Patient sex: F
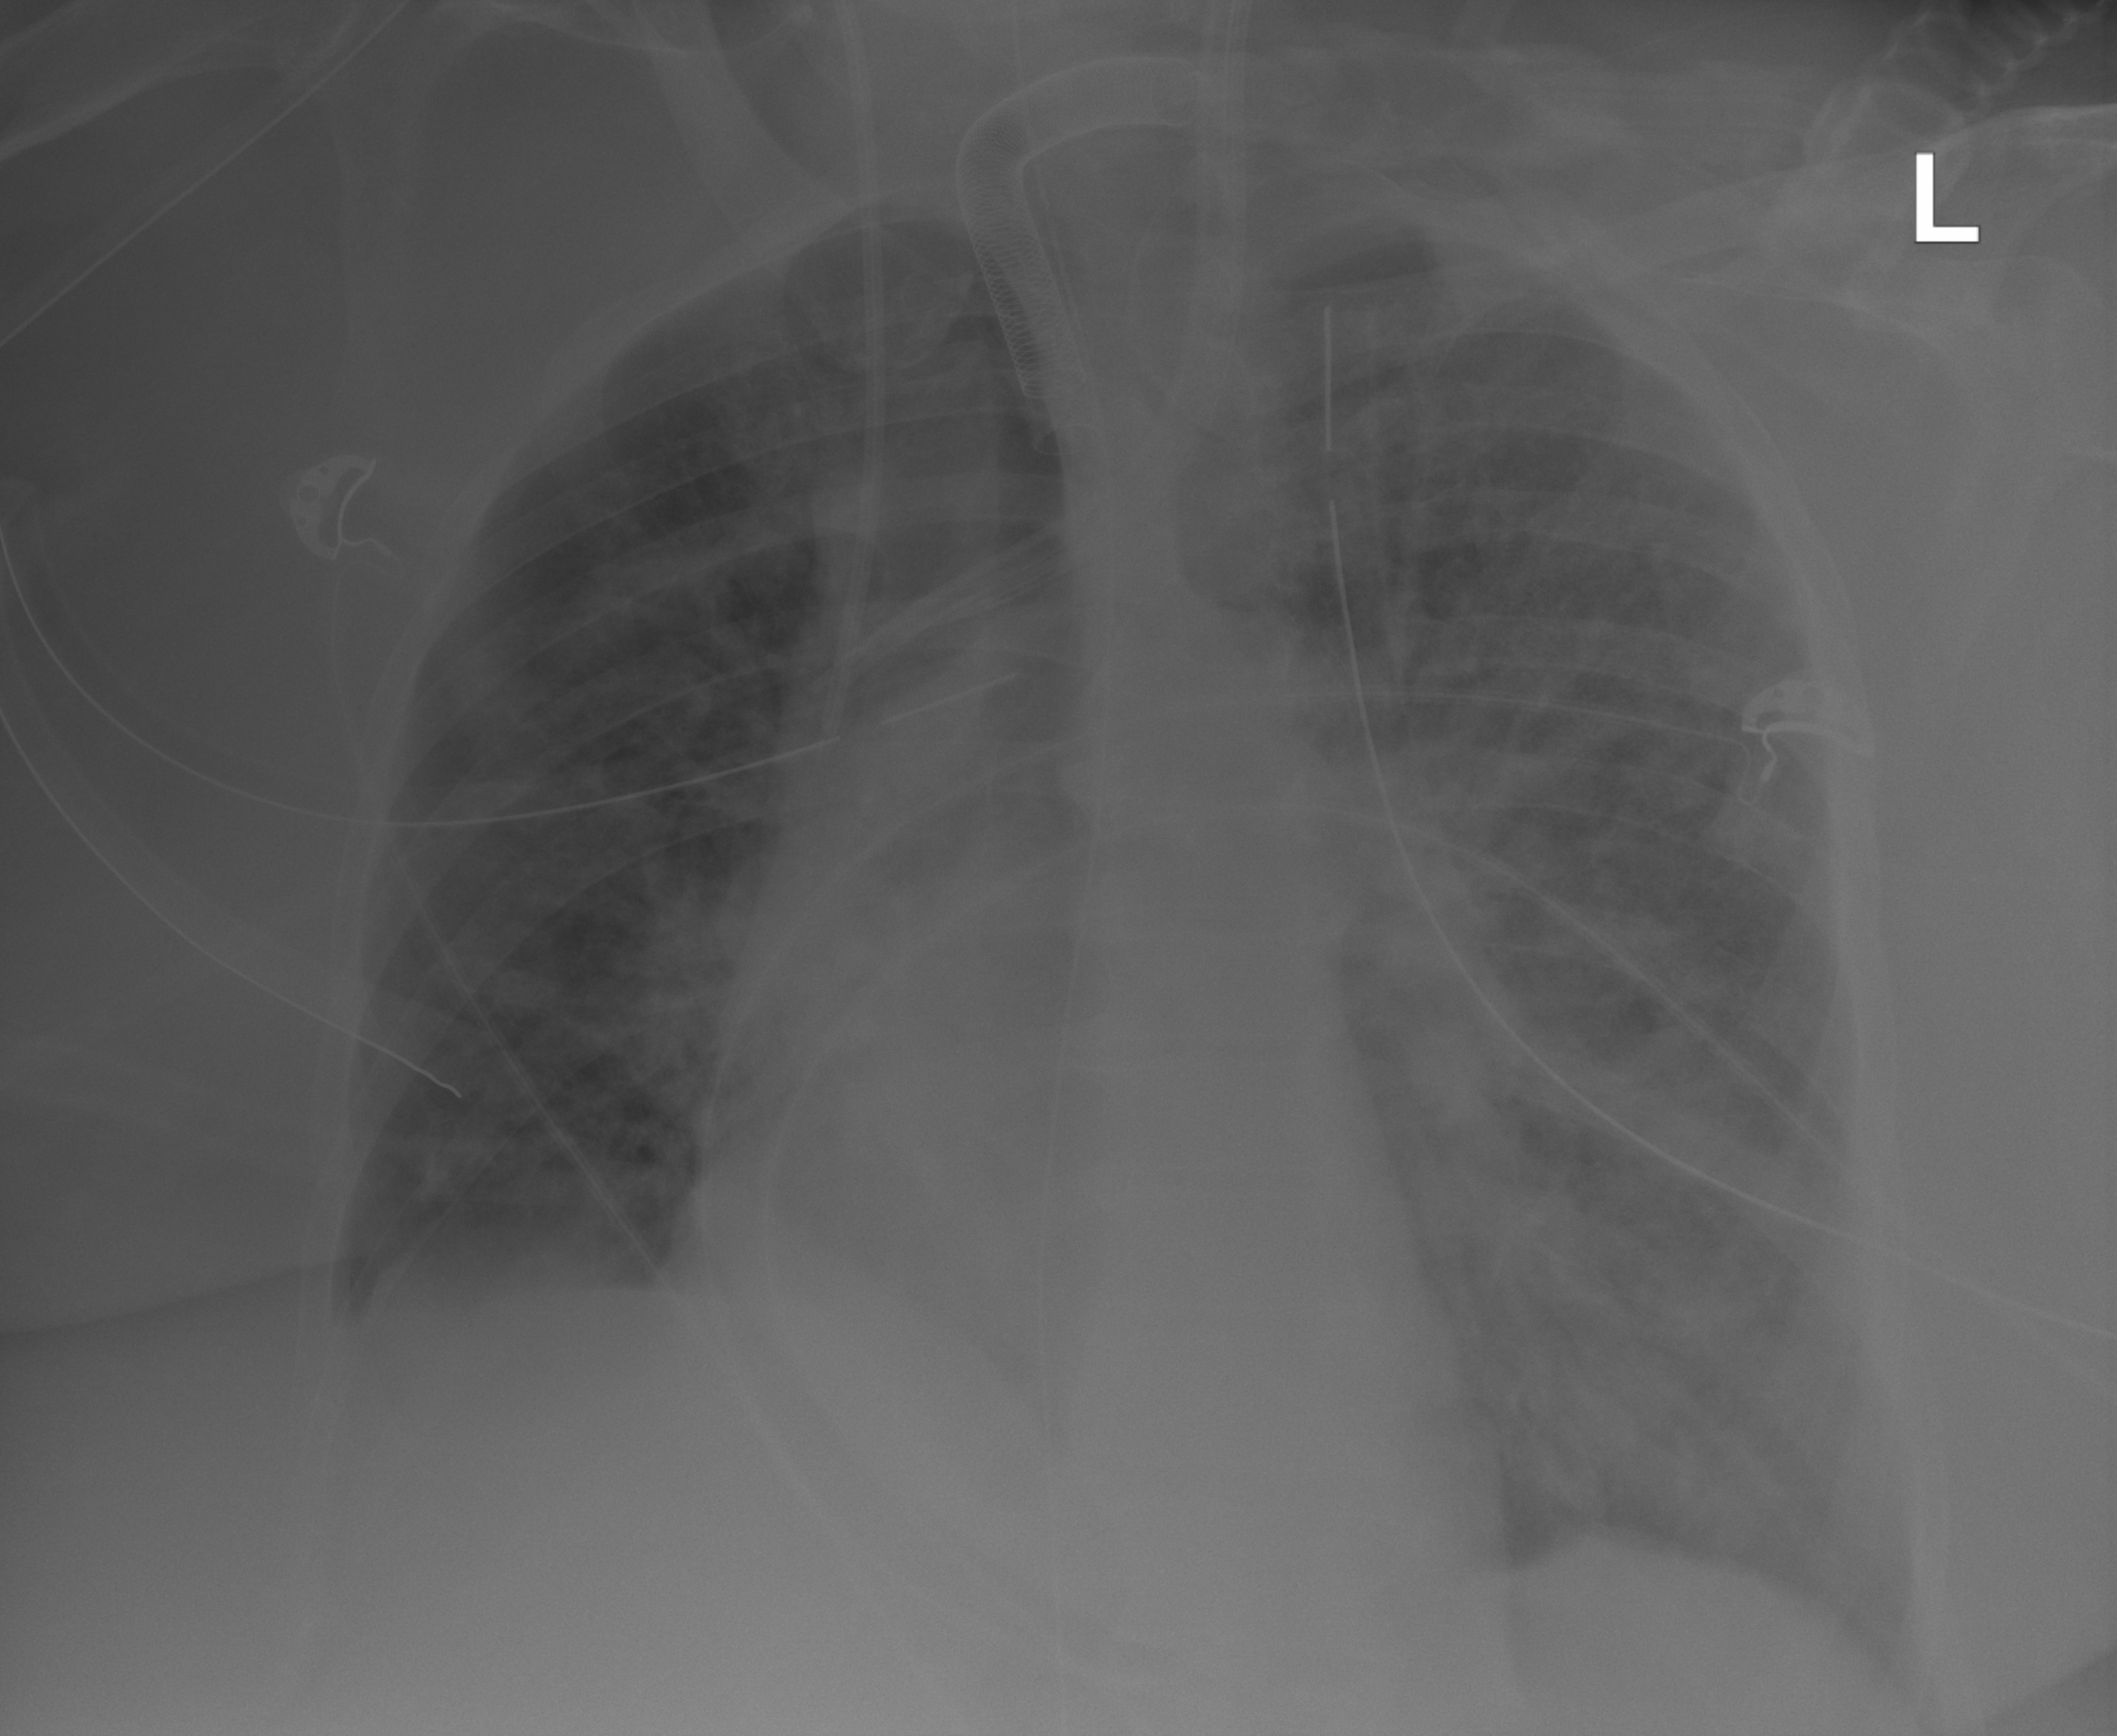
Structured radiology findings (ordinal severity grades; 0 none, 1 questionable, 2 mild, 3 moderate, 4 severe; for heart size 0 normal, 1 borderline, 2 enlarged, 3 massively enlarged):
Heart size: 1
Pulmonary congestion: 3
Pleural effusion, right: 2
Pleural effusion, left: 0
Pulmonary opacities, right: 2
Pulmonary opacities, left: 2
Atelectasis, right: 2
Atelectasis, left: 2